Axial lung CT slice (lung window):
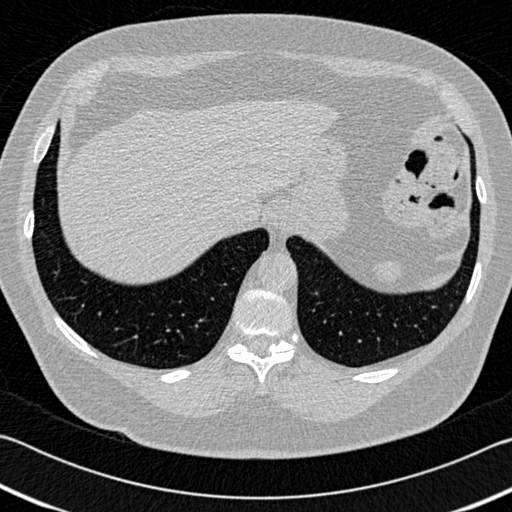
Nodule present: no